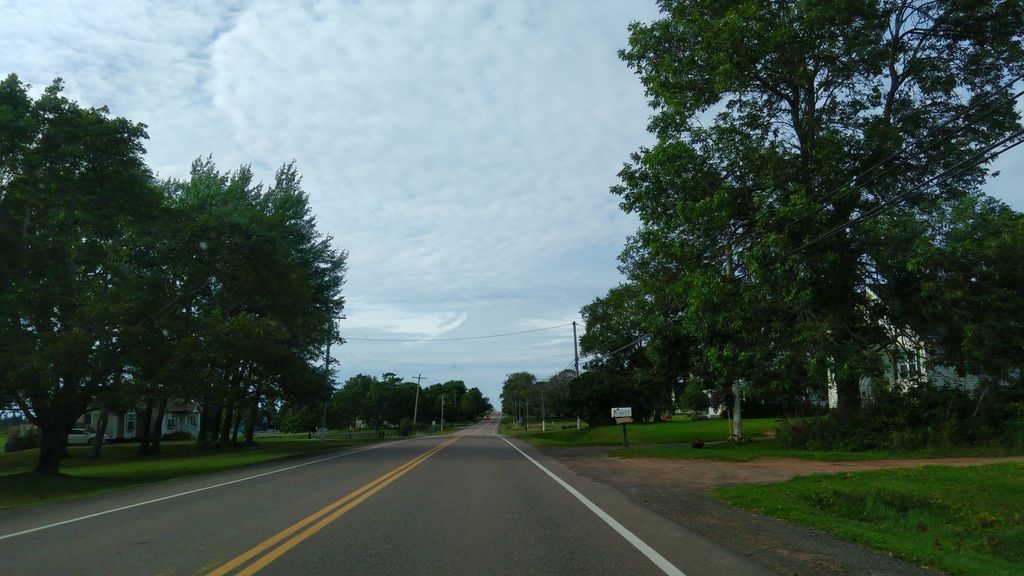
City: charlottetown